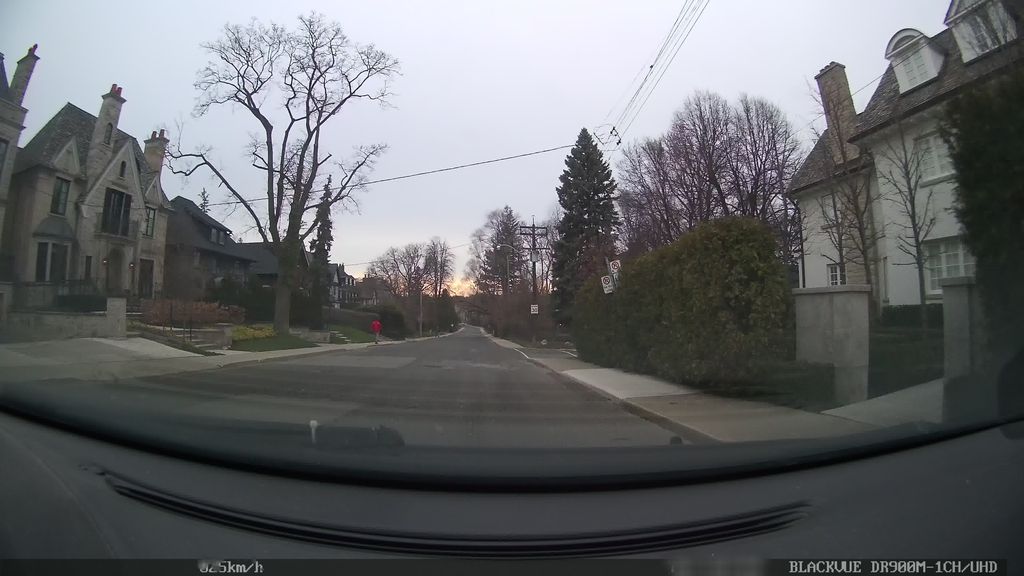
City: toronto